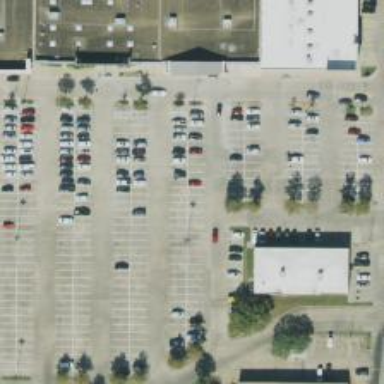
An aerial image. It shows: Parking space.